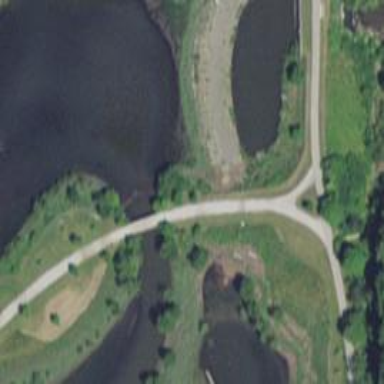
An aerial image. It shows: Footway on bridge.